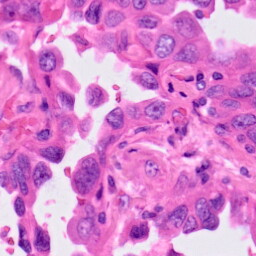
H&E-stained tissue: Lung